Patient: sex M, age 61
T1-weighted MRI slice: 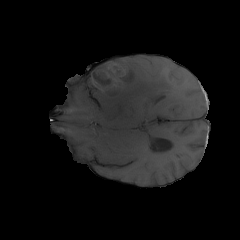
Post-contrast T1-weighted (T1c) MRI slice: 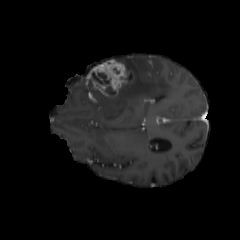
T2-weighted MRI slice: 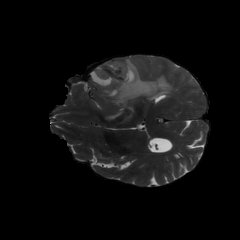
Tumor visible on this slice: yes
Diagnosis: Glioblastoma, IDH-wildtype
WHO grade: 4